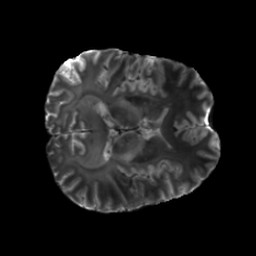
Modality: T2w
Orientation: axial
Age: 30
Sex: male
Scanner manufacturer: siemens
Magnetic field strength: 6.98 T
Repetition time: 7.776 s
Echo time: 0.076 s